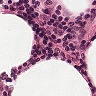
Metastatic tissue present: no